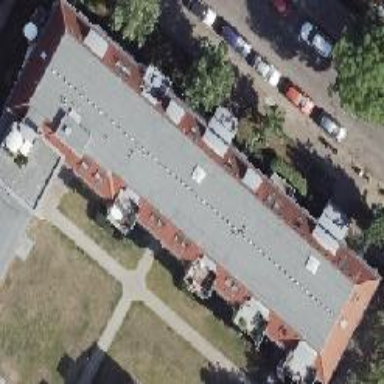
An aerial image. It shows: Apartment building with distinctive corner saltbox roof shape.